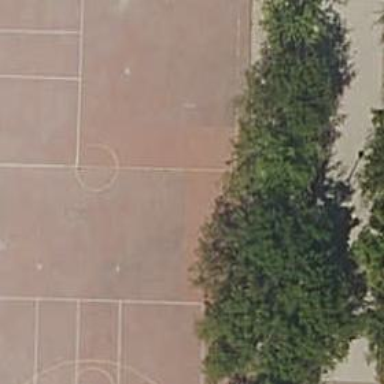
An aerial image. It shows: Volleyball pitch for leisure sports activities.